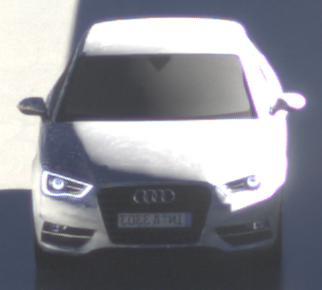
Make: Audi
Model: A3 1.2 TFSI
Detailed model: A3 (8V)
Model produced from: 2013/02
Model produced until: 2014/05
Doors: 3
Color: white
Road condition: wet road
Daytime: morning or afternoon
Contrast: high contrast